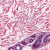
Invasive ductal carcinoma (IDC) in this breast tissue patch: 0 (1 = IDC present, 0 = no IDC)